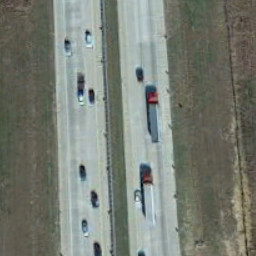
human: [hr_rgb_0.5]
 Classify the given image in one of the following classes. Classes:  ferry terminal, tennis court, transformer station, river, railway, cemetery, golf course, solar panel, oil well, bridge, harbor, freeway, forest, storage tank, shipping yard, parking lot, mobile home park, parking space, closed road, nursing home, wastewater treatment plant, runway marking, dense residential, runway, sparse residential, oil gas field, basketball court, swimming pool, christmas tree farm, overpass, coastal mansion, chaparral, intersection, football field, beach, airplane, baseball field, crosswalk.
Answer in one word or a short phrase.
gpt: freeway